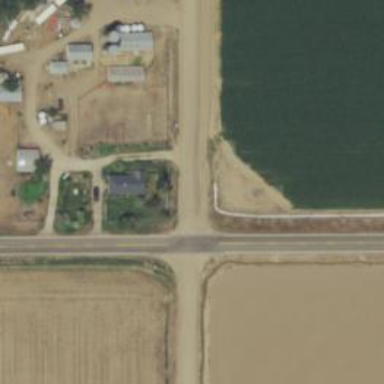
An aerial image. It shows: Tertiary road with asphalt surface.